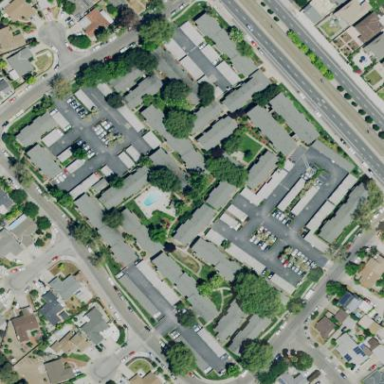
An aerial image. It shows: Residential area with apartments.